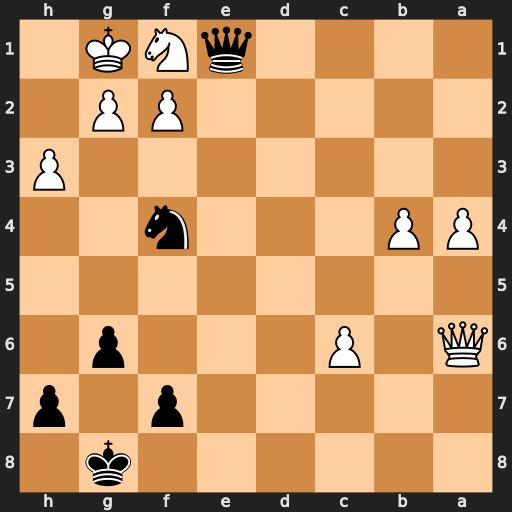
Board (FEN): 6k1/5p1p/Q1P3p1/8/PP3n2/7P/5PP1/4qNK1
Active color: b
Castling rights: -
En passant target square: -
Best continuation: Ne2+ Qxe2 Qxe2